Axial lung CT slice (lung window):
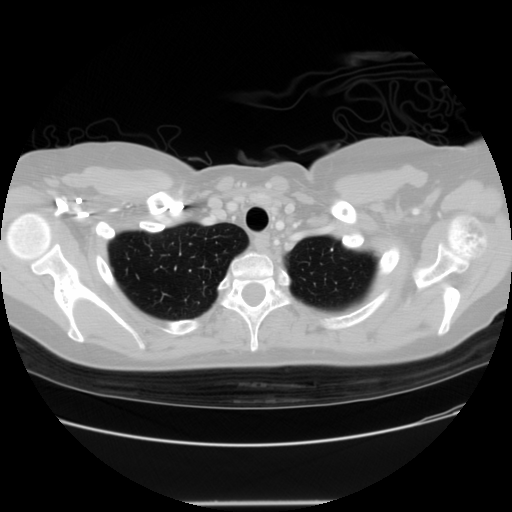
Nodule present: no